Question: I'm trying to format the first row of my table using twitter bootstrap html/css to stretch across all the table headers so that I can use it as a description - like the row with bold font reading "Build Agency Leader Characteristics to Support..." in the image below. When I use td with custom widths, or try to drop text directly into the table row, it doesn't work.

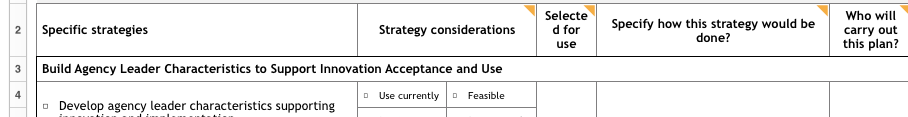
Answer: Got it - just had to add attribute colspan=5 to a new table header.